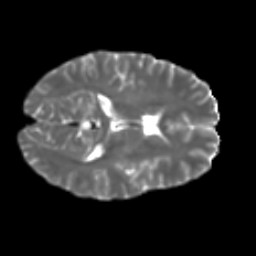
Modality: T2w
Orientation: axial
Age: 30
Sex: male
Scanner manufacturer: ge
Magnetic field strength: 3 T
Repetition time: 7.8 s
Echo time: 0.0609 s